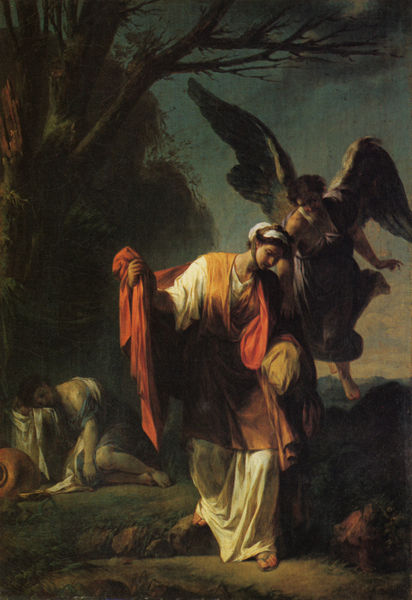
Titel: Agar et l'Ange, Agar und der Engel
Künstler: Pierre Peyron
Standort: Paris
Institution: (Privatsammlung)
Schlagwörter: baum, blau, dunkel, flügel, fuß, gemälde, hand, himmel, mann, schatten, schlaf, umhang, weiß, wolken, bäume, frauen, gelb, grün, landschaft, menschen, äste, abend, braun, finger, frau, holz, hut, kleid, licht, nacht, orange, schwarz, szene, gras, rot, tuch, weg, wiese, wolke, beige, haube, malerei, rock, bart, gelage, arm, band, bibel, gefieder, geschichte, gesicht, leiche, mensch, stein, steine, stirnband, tod, tot, toter, bildnis, öl, ast, horizont, hügel, morgen, natur, weide, zweige, busch, gehen, boden, gewand, mantel, stoff, gewänder, wald, fliegen, engel, krug, vase, beine, füße, hocke, liegen, schlafen, schlafend, schlafende, italien, berge, fels, nebel, romantik, sturm, historienbild, wein, weiblich, kopftuch, finster, sandalen, junge, knie, liegend, flucht, regen, barfuss, knabe, schweben, traum, groß, halt, knien, fliegend, schritt, altar, karaffe, sandale, männlich, jesus, toga, kniend, schreiten, schwingen, erscheinung, heiliger, isaak, opfer, schutzengel, maria, turban, erzengel, berührung, tonkrug, joseph, verkündigung, schutz, botschaft, pilz, hören, okka, gabriel, abraham, rfot, flipflops, ocka, steie, äse, ol, boden stein